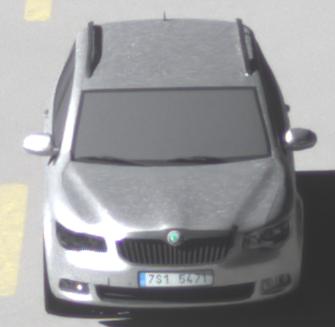
Make: Skoda
Model: Superb Combi 1.4 TSI
Detailed model: Superb (II) Combi
Model produced from: 2010/01
Model produced until: 2011/10
Doors: 5
Color: white
Road condition: dry road
Daytime: morning or afternoon
Contrast: high contrast